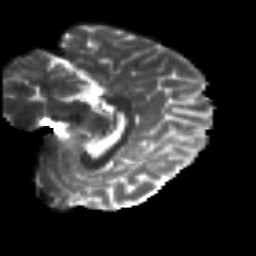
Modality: T2w
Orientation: sagittal
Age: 32
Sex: female
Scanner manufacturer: siemens
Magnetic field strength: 3 T
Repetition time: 8.8 s
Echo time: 0.085 s